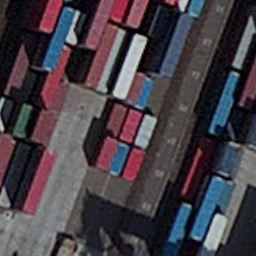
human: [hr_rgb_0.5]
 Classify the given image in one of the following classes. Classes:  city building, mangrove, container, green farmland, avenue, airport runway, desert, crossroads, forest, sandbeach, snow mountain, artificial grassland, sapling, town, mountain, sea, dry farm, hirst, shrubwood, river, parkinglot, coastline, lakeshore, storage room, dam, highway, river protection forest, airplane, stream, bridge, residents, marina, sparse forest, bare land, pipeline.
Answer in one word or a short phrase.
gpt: container